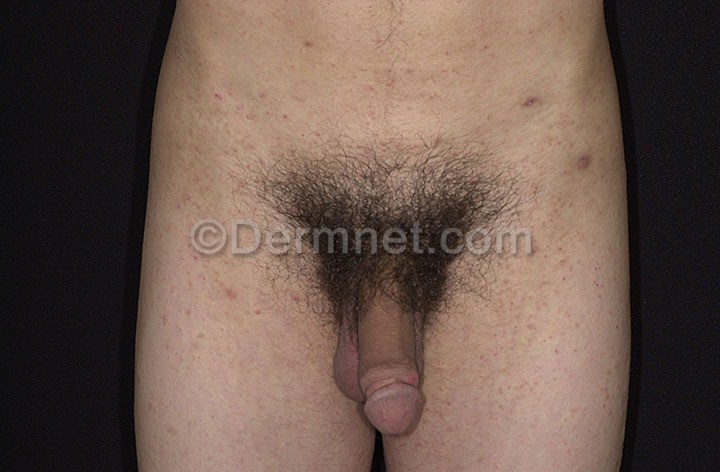
Disease: Scabies Lyme Disease and other Infestations and Bites